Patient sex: M
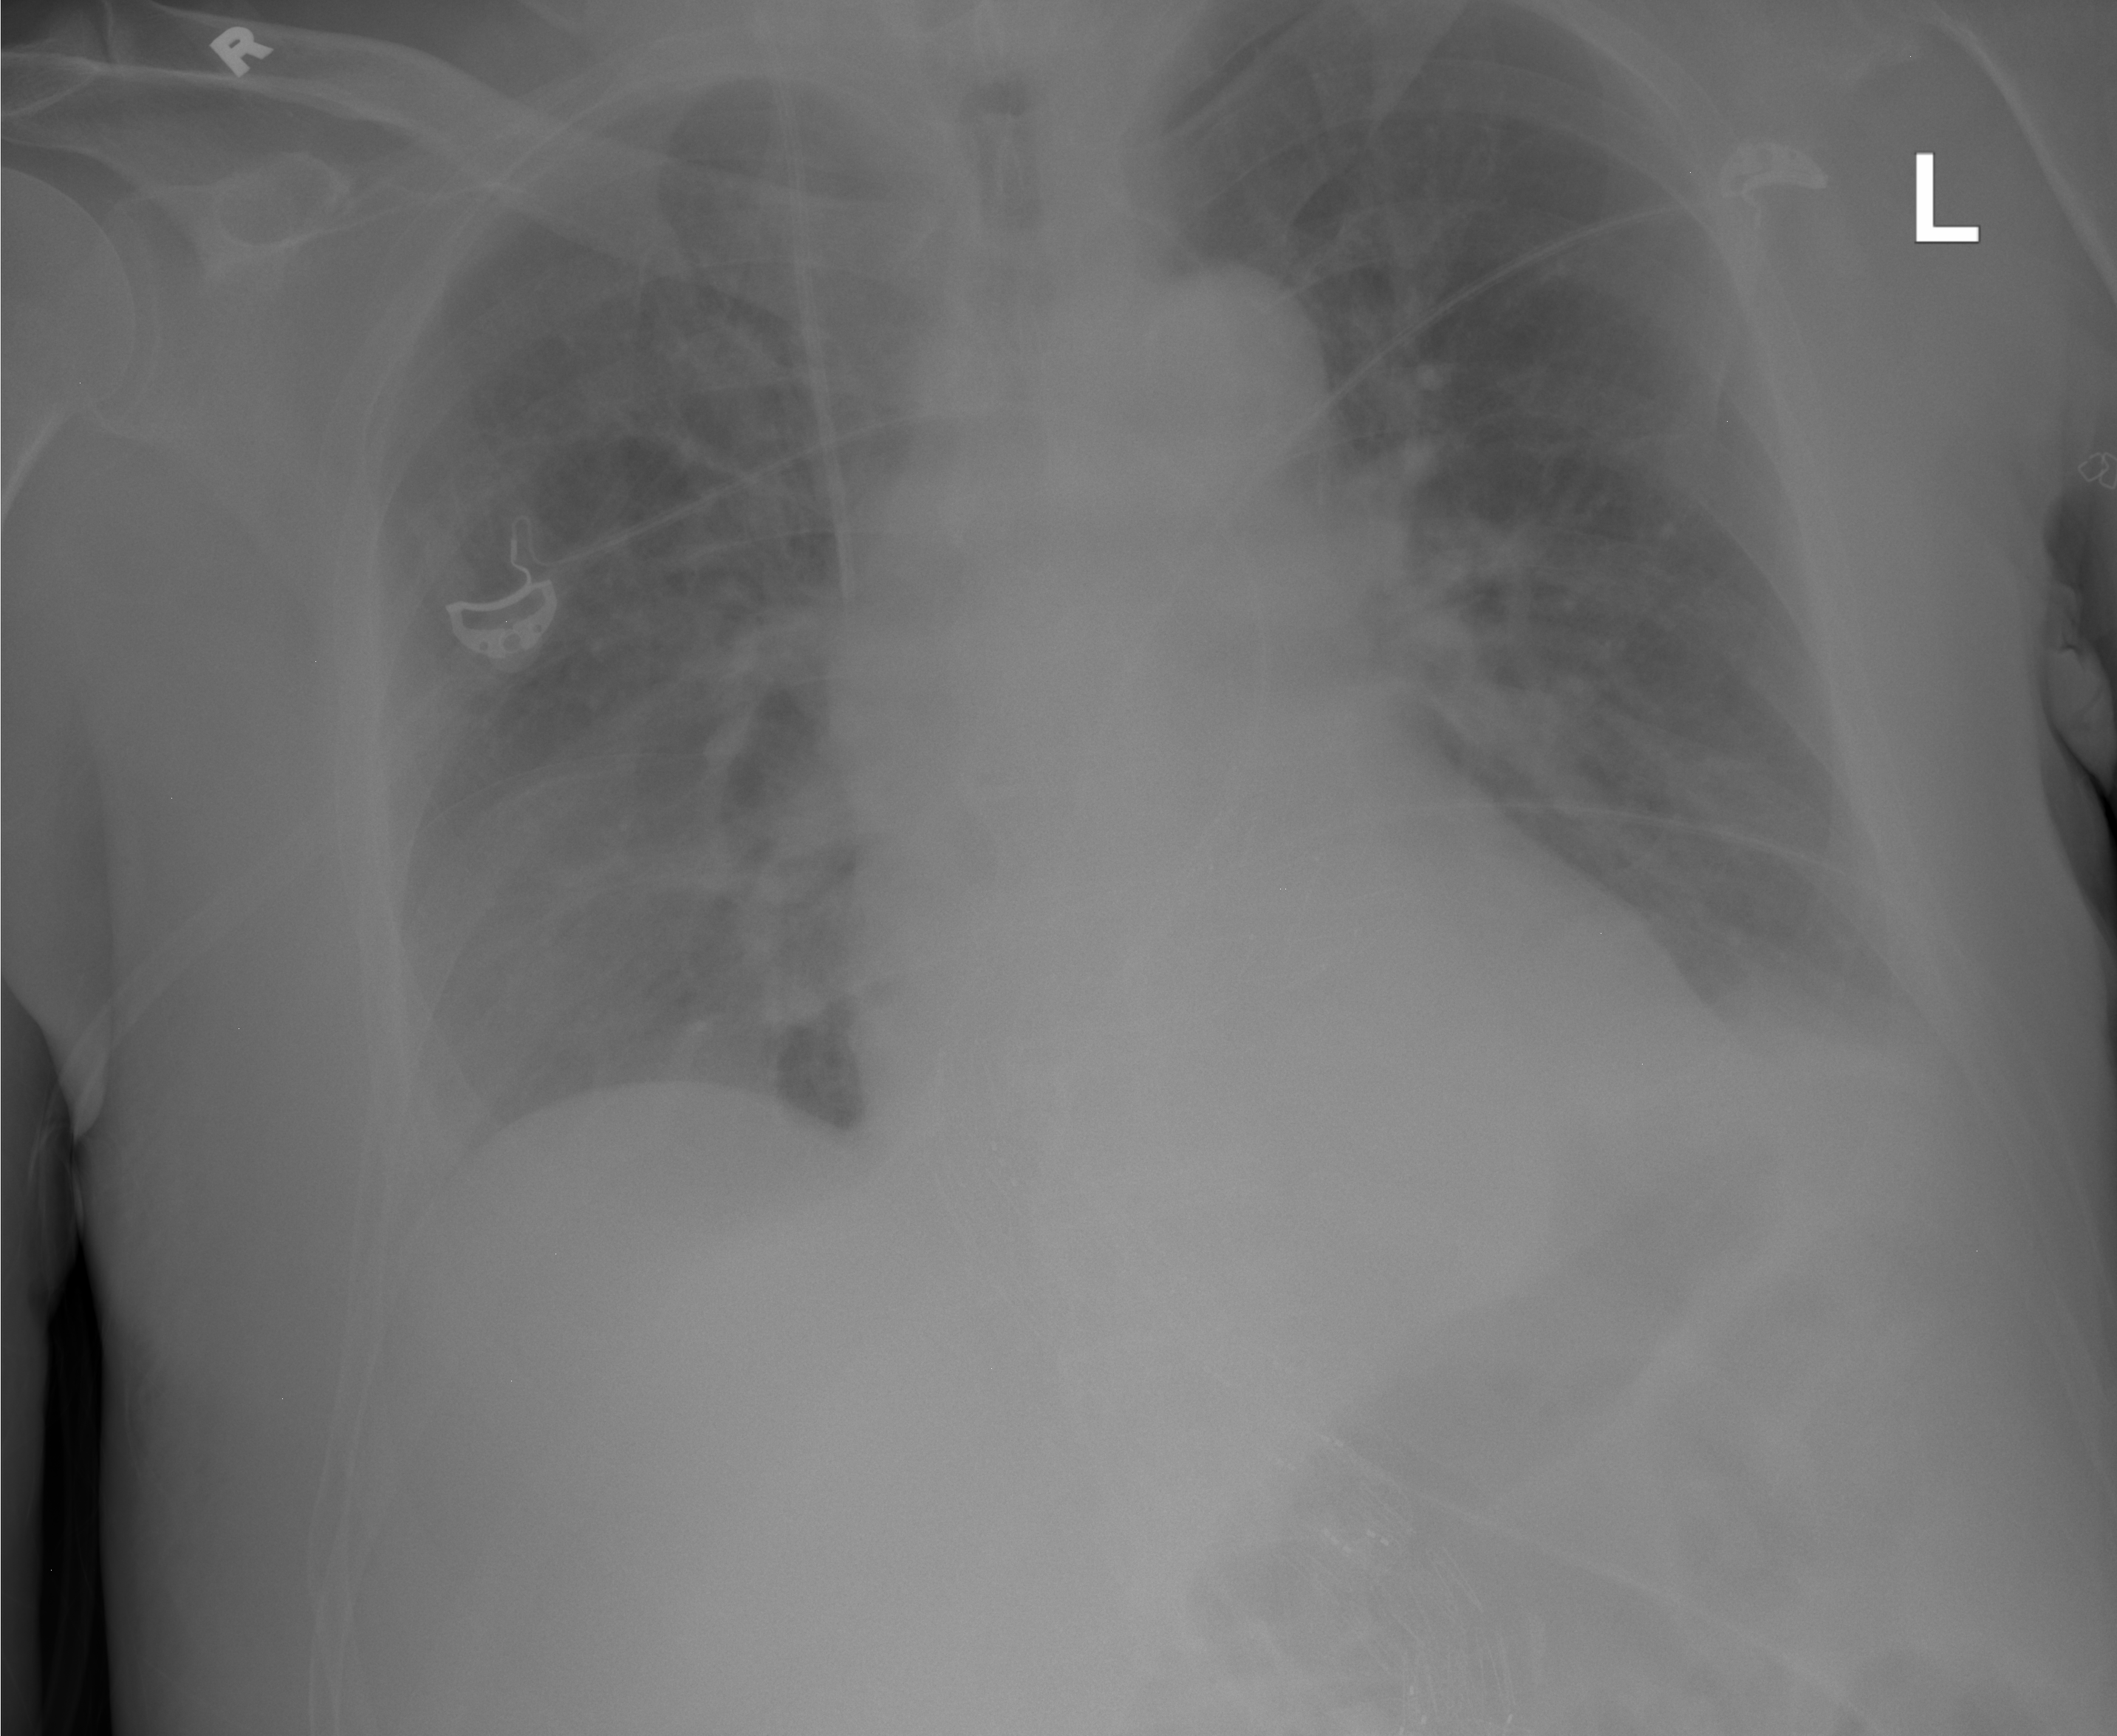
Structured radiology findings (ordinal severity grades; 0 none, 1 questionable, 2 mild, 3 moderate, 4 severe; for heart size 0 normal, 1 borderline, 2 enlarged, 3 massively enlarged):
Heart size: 0
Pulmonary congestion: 0
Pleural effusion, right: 0
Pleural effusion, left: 2
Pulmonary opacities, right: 0
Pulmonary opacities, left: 0
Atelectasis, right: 0
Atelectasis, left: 2